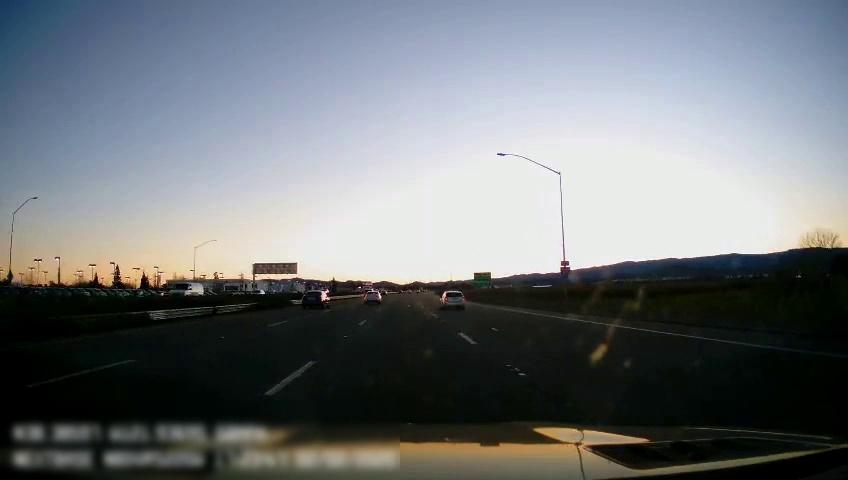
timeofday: Dusk/Dawn/Twilight
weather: Cloudy
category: Drivable Space
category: Vehicles | SUV
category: Vehicles | SUV
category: Vehicles | Car
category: Vehicles | Car
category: Vehicles | SUV
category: Lanes | Current Lane
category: Lanes | Current Lane
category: Lanes | Alternate Lane
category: Lanes | Alternate Lane
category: Traffic | Signs